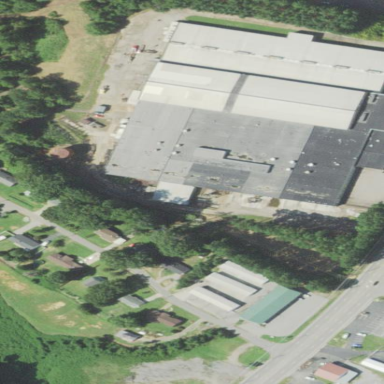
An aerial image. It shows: Industrial building that serves as museum.